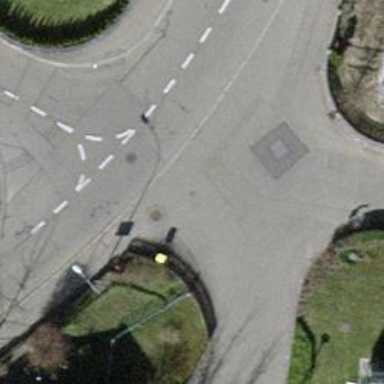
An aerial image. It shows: Post box is visible.